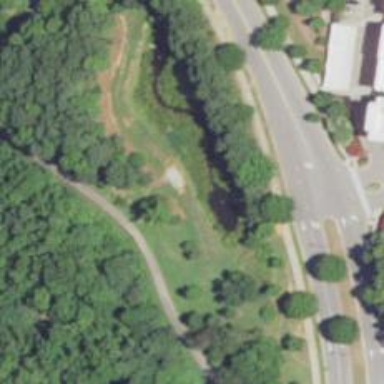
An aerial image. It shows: Disc golf tee area.